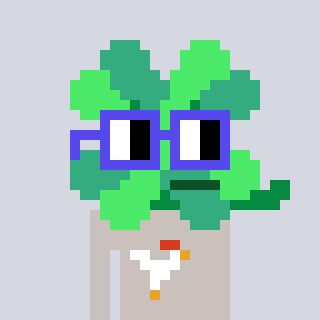
a pixel art character with square blue glasses, a clover-shaped head and a foggrey-colored body on a cool background